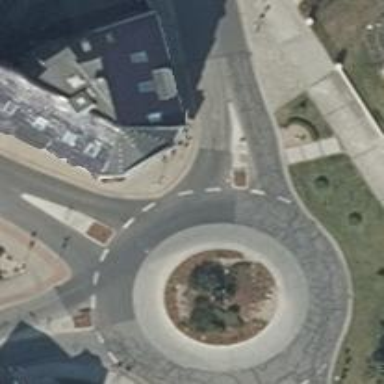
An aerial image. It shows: Tertiary road with asphalt surface leading to roundabout.